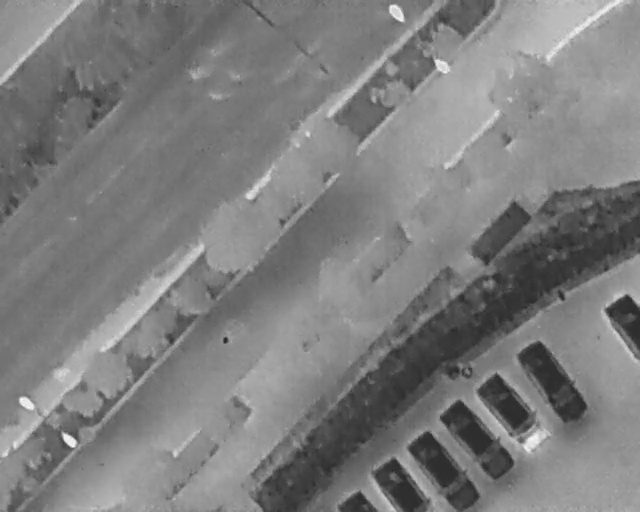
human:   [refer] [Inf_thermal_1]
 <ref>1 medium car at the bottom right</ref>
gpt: <box>[[72, 77, 87, 84, 138]]</box>

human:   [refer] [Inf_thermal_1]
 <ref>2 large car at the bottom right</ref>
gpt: <box>[[67, 82, 81, 89, 138], [78, 71, 93, 77, 144]]</box>

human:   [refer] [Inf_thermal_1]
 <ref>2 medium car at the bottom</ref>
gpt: <box>[[53, 93, 57, 101, 2], [62, 88, 75, 94, 140]]</box>